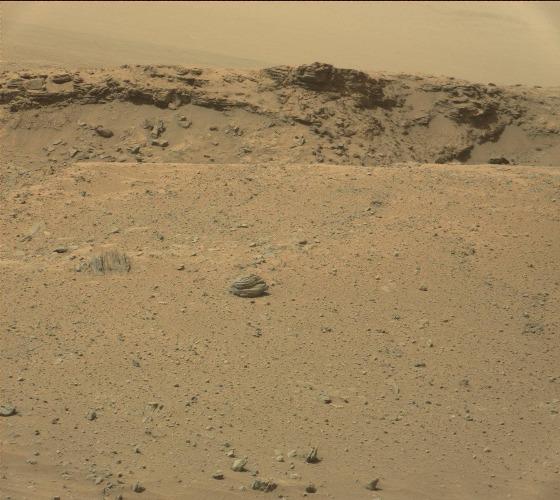
Terrain classes present: Bedrock, Gravel / Sand / Soil, Rock, Shadow